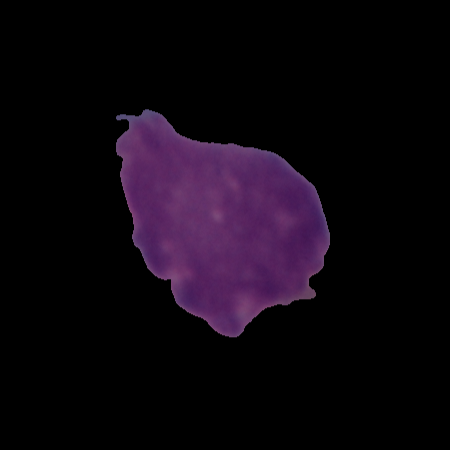
Label: cancer